Question: I want to link the two close endpoints of an image by drawing a line between the points which have shortest distance between them.

I tried methods that connect scatter points but that does not apply to my code. I have used Shi-Tomasi corner detection to plot the corner points.
'''
import cv2
import numpy as np
from matplotlib import pyplot as plt
import cv2 as cv
from scipy.spatial import distance
img = cv2.imread('edge.png', cv2.IMREAD_GRAYSCALE)
rows, cols = img.shape
canny = cv2.Canny(img, 50, 240)
kernel = np.ones((5,5),np.uint8)
dilation = cv2.dilate(canny,kernel,iterations = 1)
size = np.size(img)
skel = np.zeros(img.shape,np.uint8)
element = cv2.getStructuringElement(cv2.MORPH_CROSS,(3,3))
skel = cv2.bitwise_or(skel,dilation)
corners = cv2.goodFeaturesToTrack(skel,30,0.01,11)
corners = np.int0(corners)
for i in corners:
x,y = i.ravel()
cv2.circle(img,(x,y),3,255,-1)
print(corners)
plt.imshow(img),plt.show()
cv2.imshow('Original', dilation)
cv2.imshow('canny', canny)
'''
I have endpoints of the image. I just want to link the closest endpoints with a line. I tried it manually as shown in the image above.
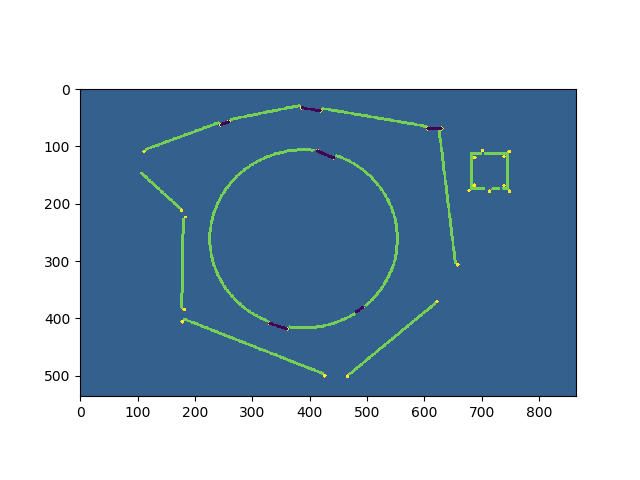
Answer: Nevermind Guys i got it!
I converted the points array to list and found smallest distance by using euclidean distance function and drew a line